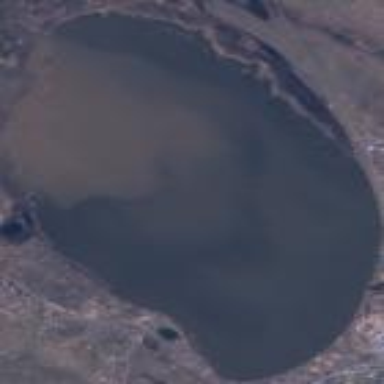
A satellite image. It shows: Lake with natural water.